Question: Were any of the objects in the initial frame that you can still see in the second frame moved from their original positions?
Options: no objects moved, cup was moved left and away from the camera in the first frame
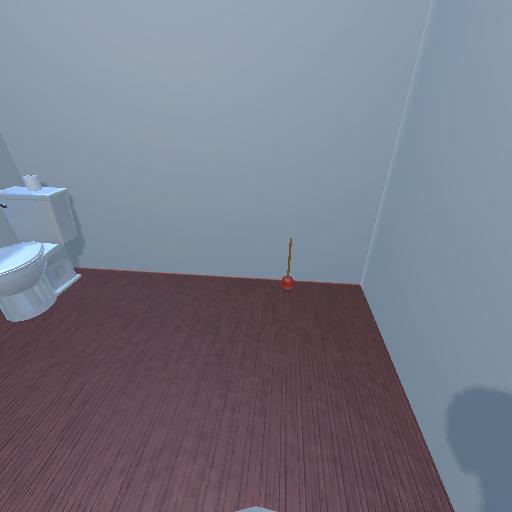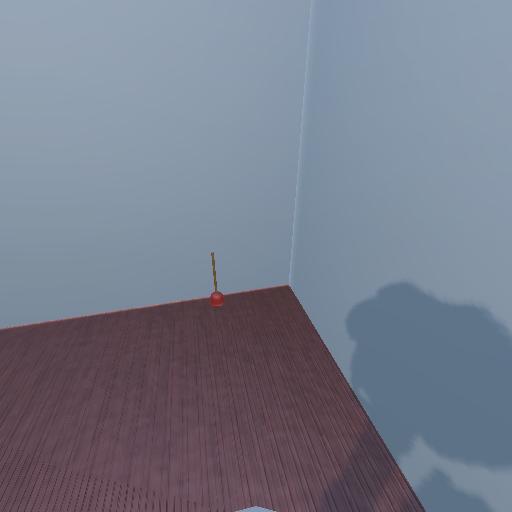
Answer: no objects moved